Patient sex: M
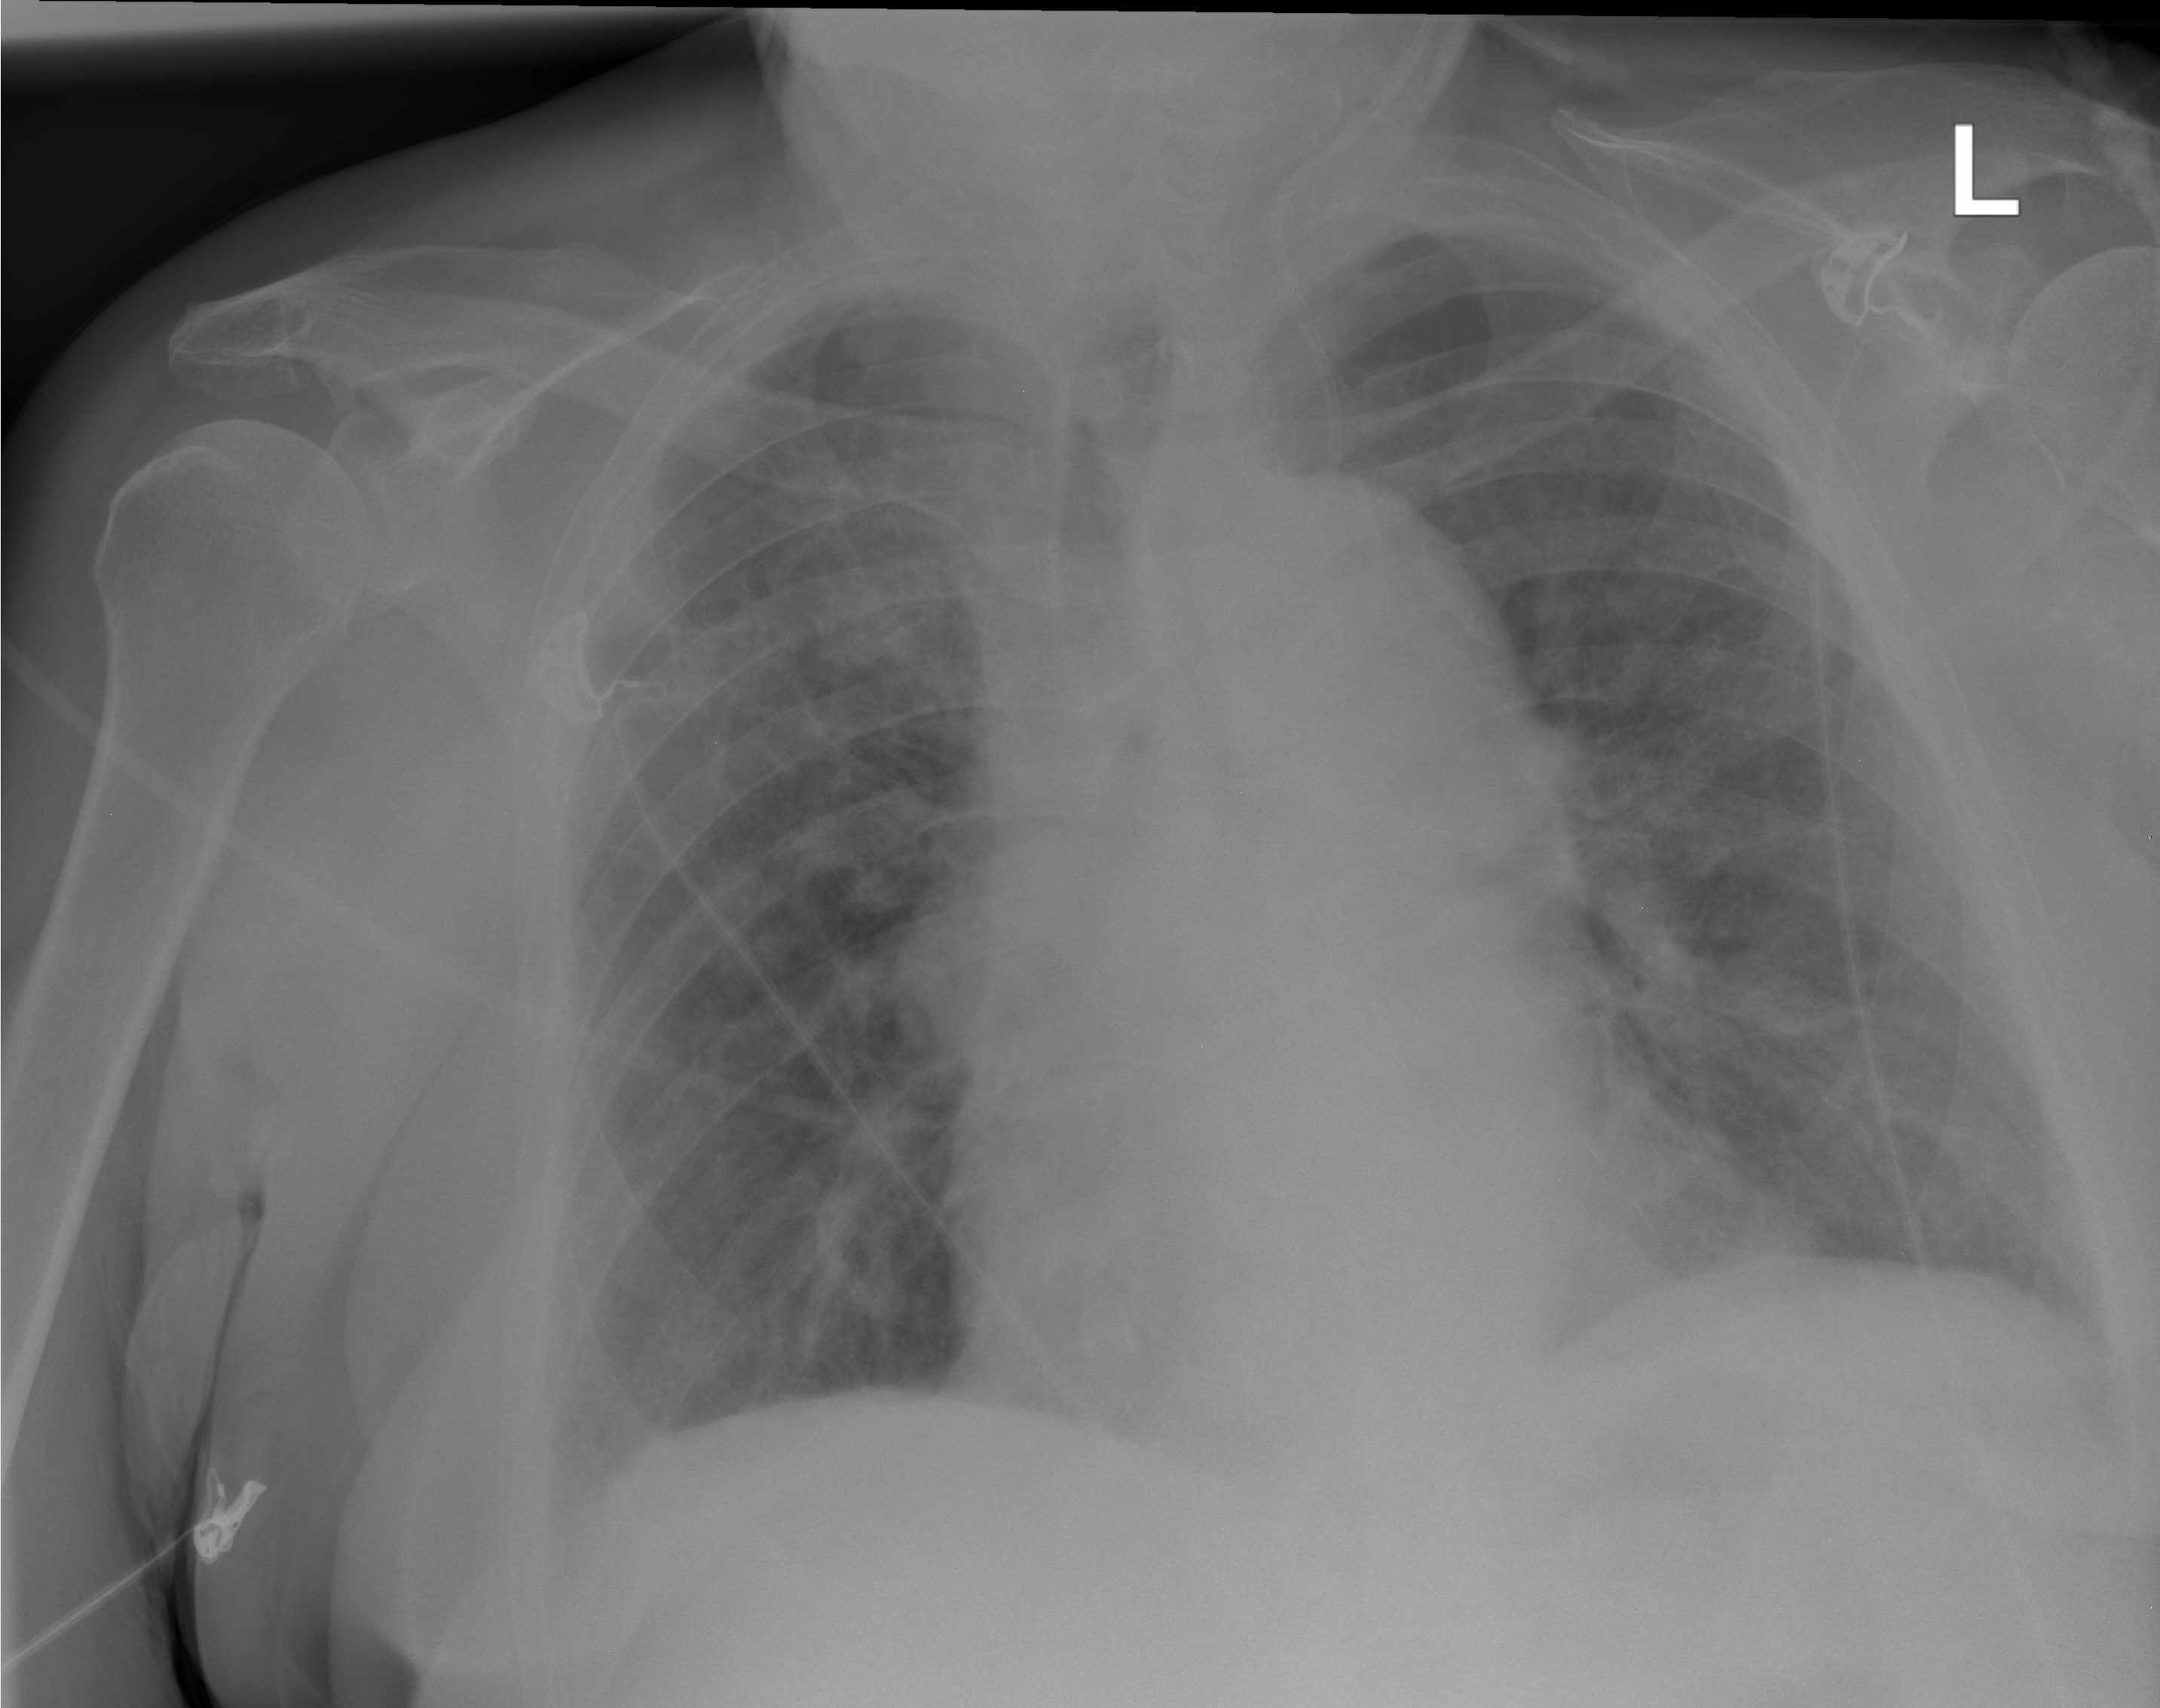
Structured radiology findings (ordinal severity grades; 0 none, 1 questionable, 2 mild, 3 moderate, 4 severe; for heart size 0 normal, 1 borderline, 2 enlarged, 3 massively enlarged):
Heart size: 2
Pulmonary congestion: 3
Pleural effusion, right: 0
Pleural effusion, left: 0
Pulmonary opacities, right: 2
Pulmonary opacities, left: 2
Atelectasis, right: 3
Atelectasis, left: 2